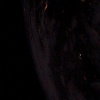
Label: space